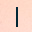
Label: 1